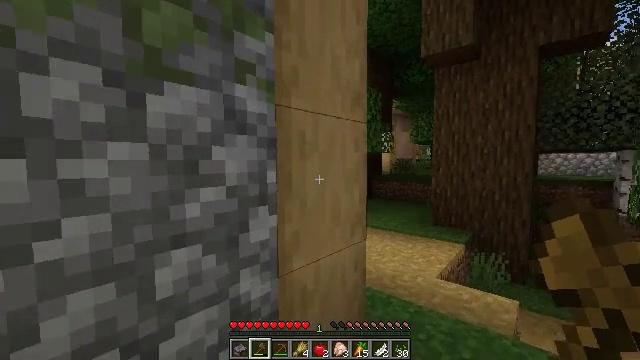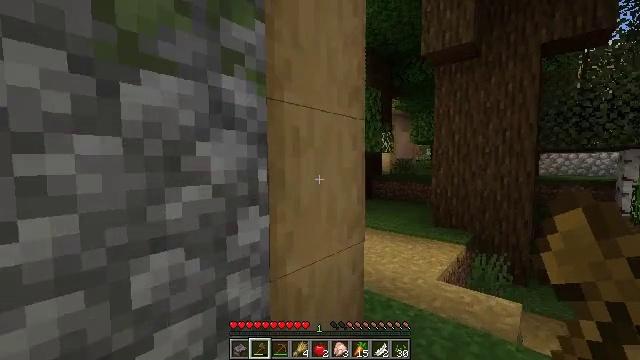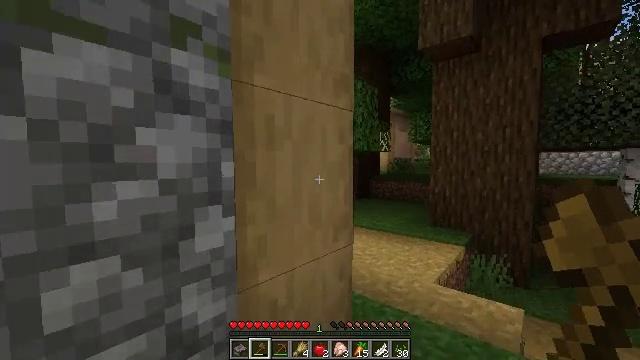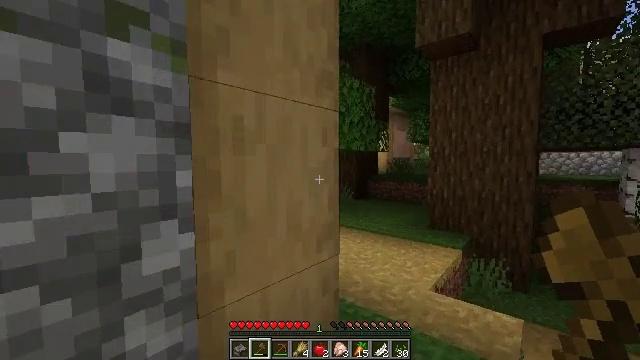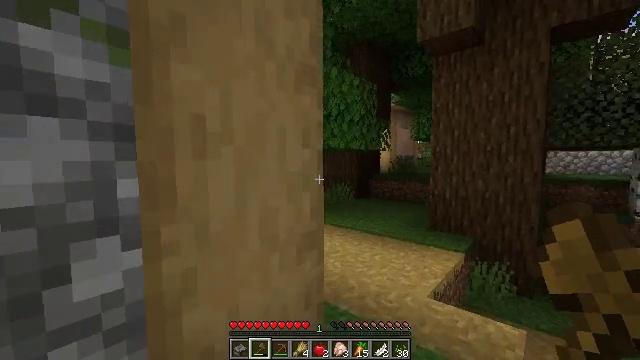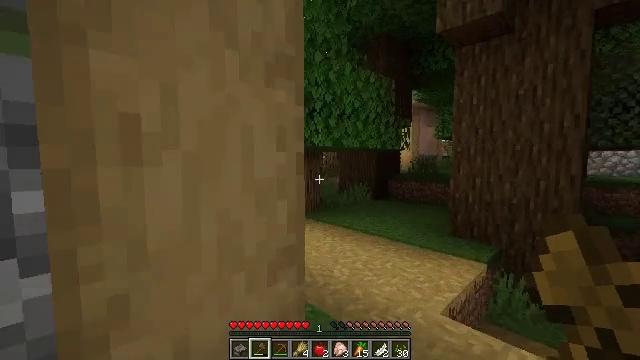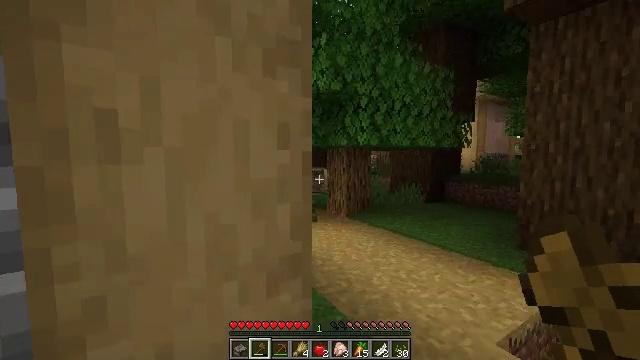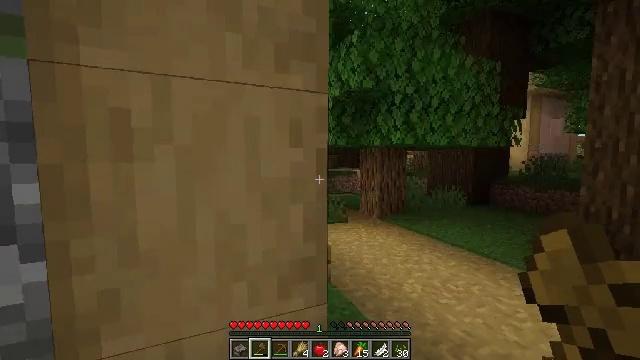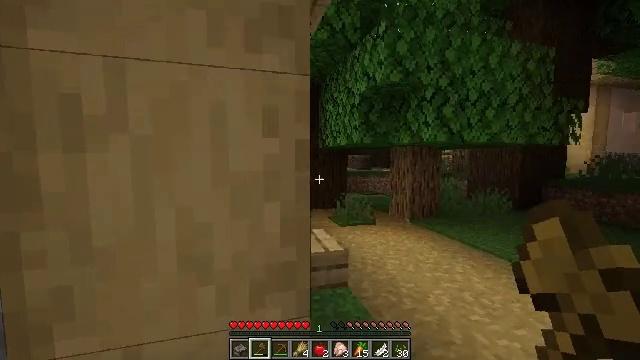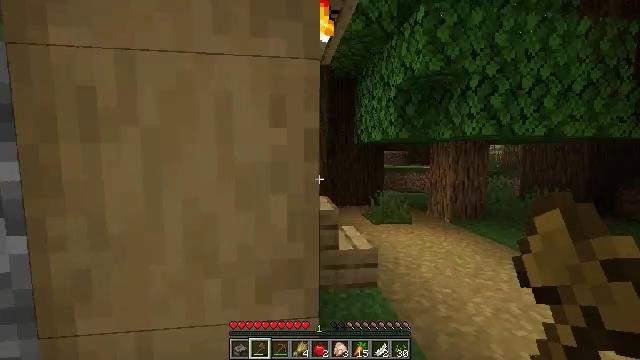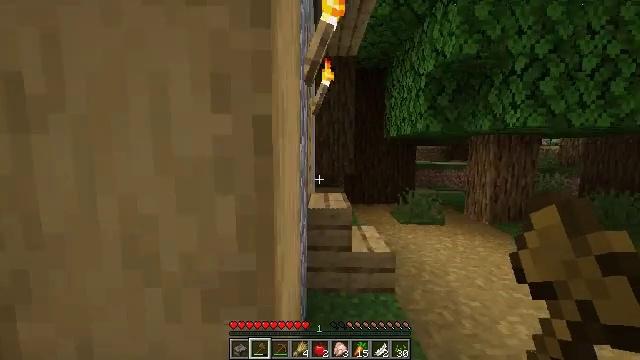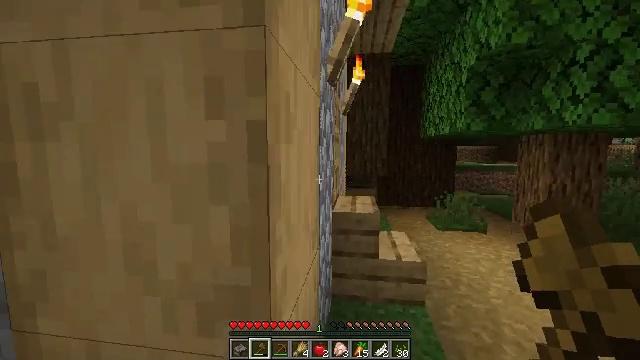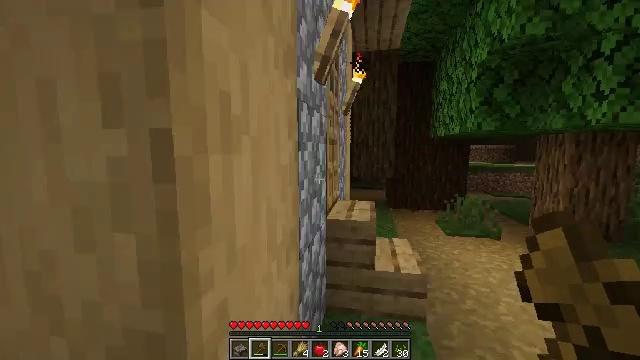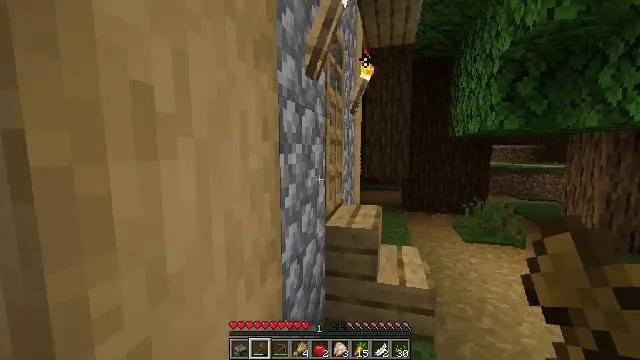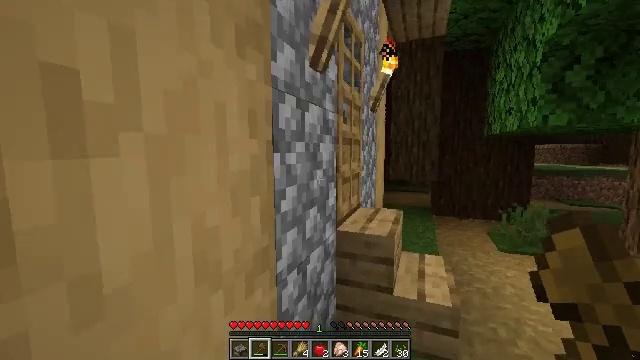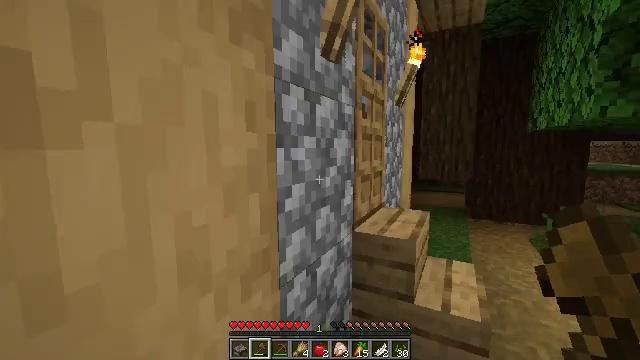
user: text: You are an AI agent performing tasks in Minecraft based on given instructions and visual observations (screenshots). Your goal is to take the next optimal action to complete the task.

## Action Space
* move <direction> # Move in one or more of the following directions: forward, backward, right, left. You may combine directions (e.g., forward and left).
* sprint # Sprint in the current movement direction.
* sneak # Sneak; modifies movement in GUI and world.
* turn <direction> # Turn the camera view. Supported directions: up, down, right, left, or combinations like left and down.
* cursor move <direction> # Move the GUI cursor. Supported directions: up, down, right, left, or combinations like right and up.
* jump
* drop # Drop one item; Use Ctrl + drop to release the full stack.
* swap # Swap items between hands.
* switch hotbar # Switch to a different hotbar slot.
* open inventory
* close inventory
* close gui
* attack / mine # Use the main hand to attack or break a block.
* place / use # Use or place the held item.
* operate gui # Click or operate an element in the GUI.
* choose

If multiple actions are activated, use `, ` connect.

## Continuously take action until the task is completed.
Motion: motion action
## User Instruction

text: Collect the brewing stand for reuse.
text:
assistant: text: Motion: move forward and move right
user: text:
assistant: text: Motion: move forward and move right
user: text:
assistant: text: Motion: move forward and move right
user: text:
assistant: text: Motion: move forward and move right
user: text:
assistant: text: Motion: move forward and move right, turn left
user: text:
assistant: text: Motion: move forward and move right, turn left
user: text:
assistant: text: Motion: move forward and move right, turn left
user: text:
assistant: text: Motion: move forward and move right, turn left
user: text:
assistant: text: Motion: move forward and move right, turn left
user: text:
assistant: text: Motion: move forward and move right, turn left
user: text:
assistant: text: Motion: move forward and move right, turn left
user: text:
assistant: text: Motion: move forward and move right, turn left
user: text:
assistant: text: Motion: move forward and move right, turn left
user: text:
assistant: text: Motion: move forward and move right, turn left
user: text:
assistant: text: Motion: move forward and move right, turn left
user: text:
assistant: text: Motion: move forward and move right, turn left
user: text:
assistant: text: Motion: move forward and move right, turn left
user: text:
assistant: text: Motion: move forward and move right, turn left
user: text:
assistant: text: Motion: move forward and move right, turn left
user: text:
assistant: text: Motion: move forward and move right, turn left and down
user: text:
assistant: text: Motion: move forward and move right, turn left and down
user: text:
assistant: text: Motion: move forward and move right
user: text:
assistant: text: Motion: move forward and move right, turn left, use / place
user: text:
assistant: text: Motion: move forward and move right, turn left and down, use / place
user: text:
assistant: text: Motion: move forward and move right, turn left and up, use / place
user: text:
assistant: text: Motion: move forward, turn left and up
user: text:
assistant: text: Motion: move forward
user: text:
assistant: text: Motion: move forward
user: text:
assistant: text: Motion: move forward
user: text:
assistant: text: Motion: move forward